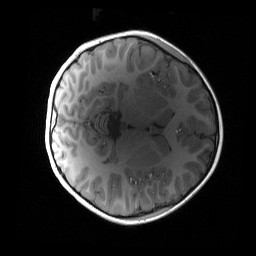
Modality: T1w
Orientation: axial
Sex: female
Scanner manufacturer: siemens
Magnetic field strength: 3 T
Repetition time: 1.9 s
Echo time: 0.00243 s